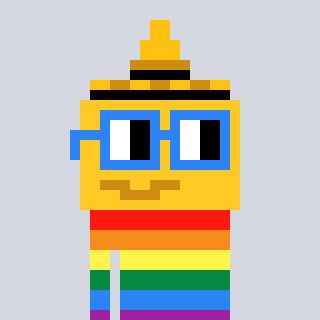
a pixel art character with square blue glasses, a mustard-shaped head and a blue-colored body on a cool background